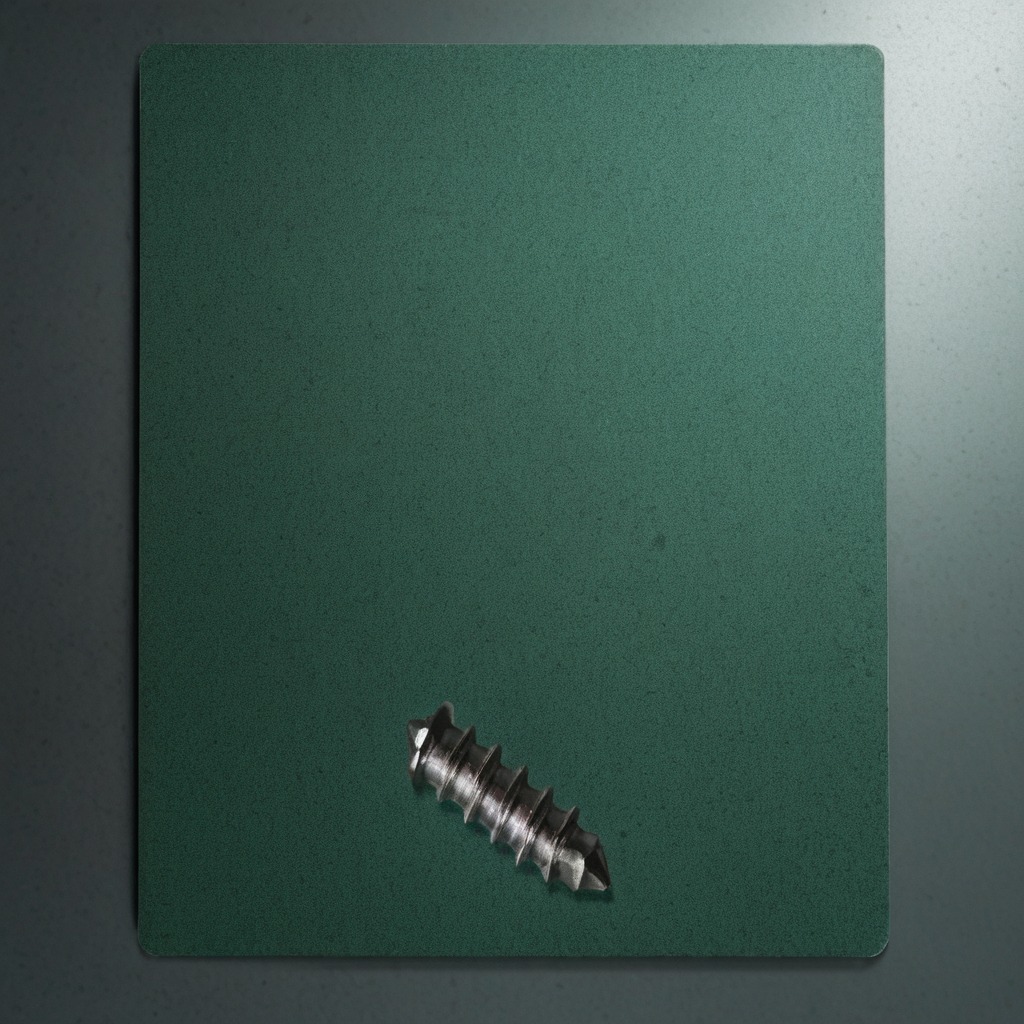
A metal screw lying on a clean granite tabletop covered with a green rubber mat inside a workshop under bright overhead lighting crisp shadows high clarity worn but beneath the mat